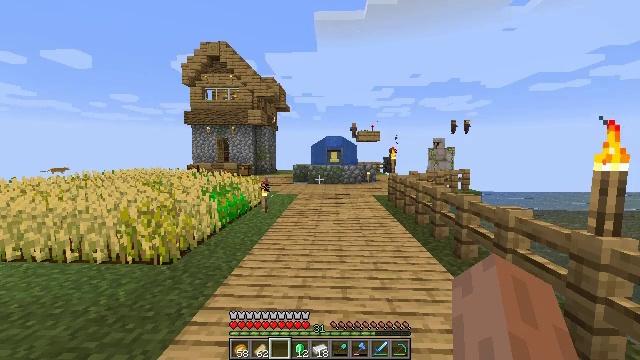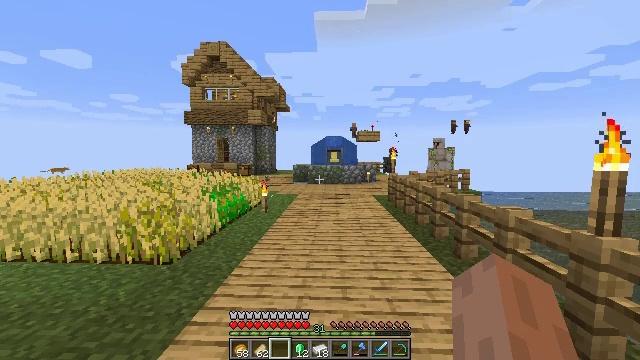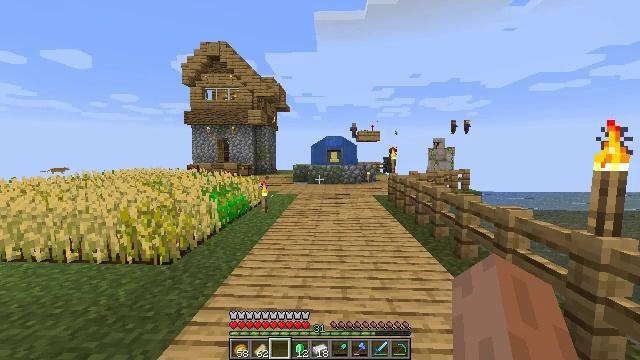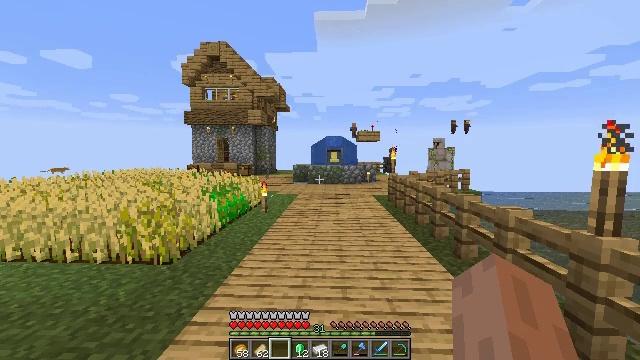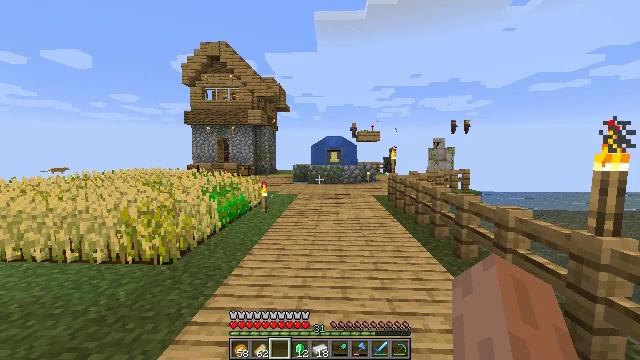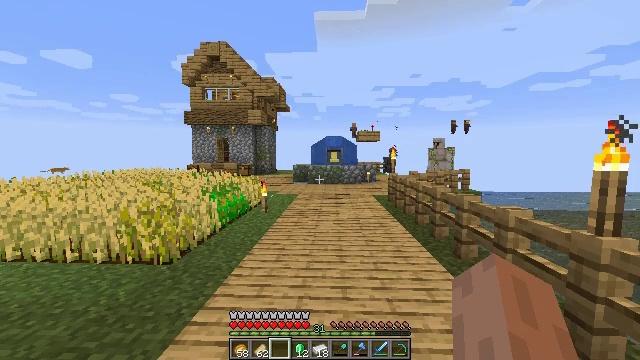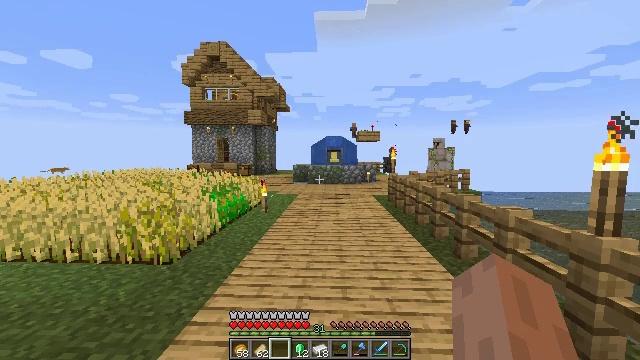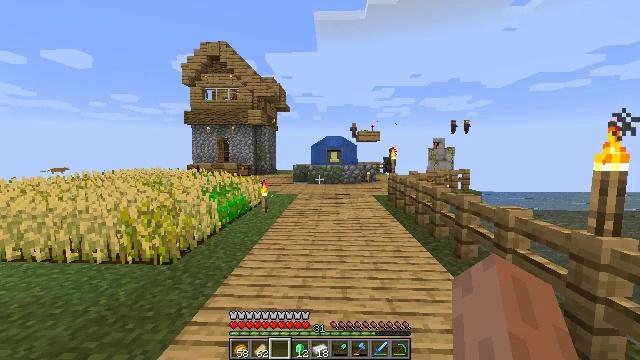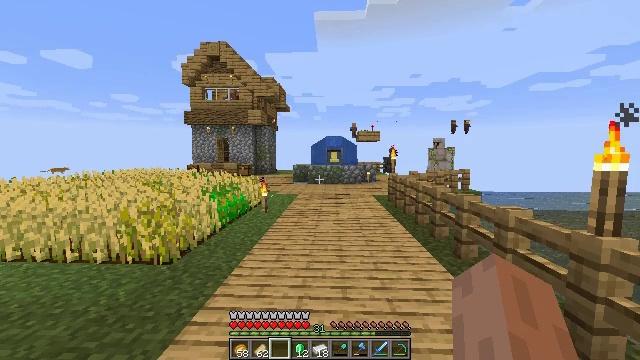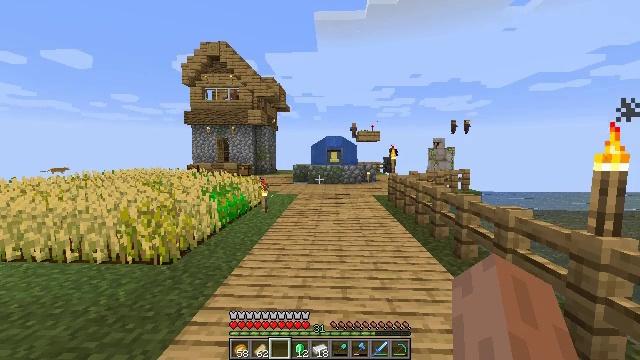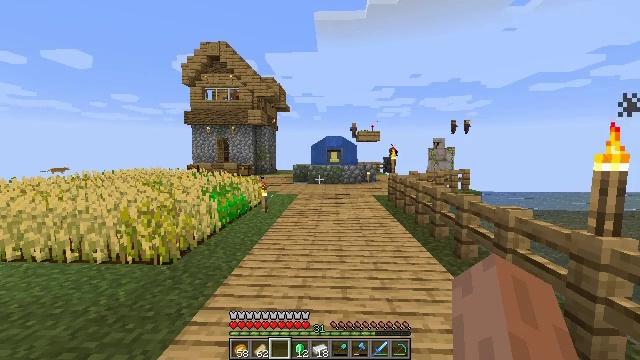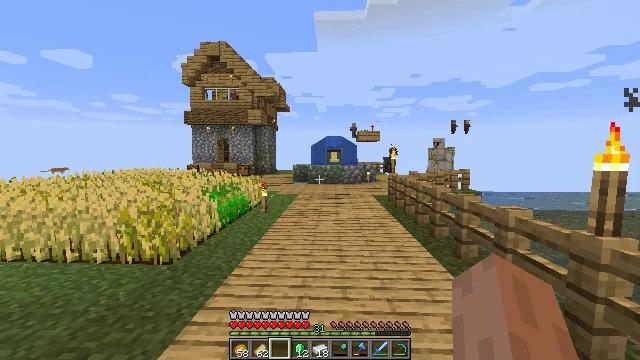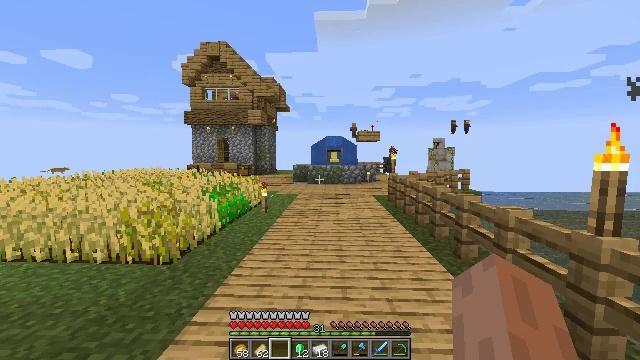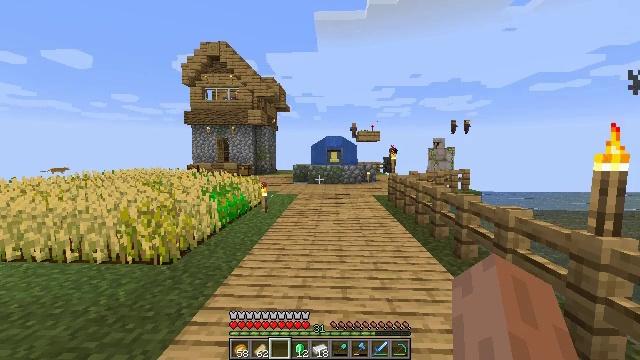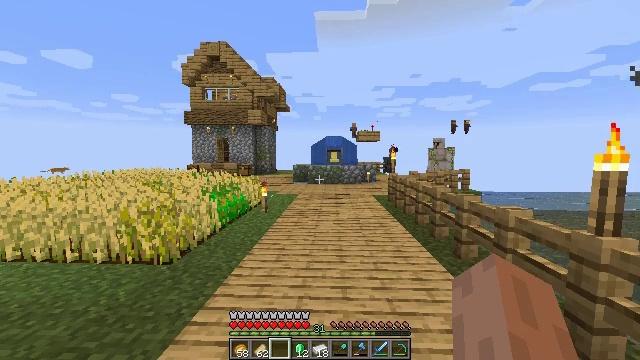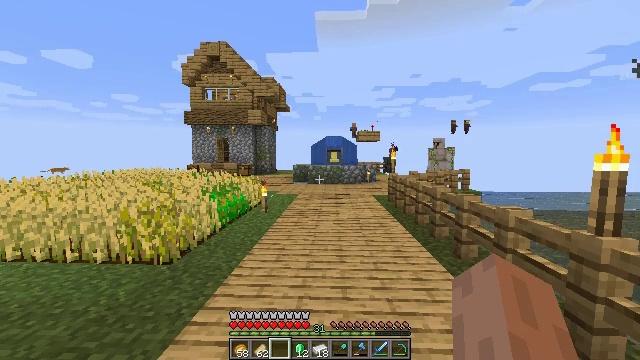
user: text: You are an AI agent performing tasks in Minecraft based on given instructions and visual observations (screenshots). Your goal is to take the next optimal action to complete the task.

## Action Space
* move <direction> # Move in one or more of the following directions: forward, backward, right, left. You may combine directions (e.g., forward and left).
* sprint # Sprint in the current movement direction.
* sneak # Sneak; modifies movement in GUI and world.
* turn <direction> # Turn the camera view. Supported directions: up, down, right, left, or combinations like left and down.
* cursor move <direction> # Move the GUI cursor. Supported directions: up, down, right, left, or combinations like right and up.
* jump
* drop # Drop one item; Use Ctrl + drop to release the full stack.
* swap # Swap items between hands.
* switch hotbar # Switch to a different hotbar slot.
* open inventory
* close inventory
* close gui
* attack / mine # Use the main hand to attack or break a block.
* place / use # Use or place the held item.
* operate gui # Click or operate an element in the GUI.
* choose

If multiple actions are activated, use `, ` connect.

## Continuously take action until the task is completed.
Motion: motion action
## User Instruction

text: Remove the oak fence from its place.
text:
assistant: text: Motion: no_op
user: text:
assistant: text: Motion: no_op
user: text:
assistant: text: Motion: no_op
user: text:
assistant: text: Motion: no_op
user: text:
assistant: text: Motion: no_op
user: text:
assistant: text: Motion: no_op
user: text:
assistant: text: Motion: no_op
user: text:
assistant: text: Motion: no_op
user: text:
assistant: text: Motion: no_op
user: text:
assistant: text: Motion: no_op
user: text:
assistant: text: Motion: no_op
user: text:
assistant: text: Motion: no_op
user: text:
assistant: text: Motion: no_op
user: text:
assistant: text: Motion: no_op
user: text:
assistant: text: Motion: no_op
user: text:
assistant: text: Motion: no_op
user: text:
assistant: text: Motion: no_op
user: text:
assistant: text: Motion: no_op
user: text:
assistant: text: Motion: no_op
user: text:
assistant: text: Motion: no_op
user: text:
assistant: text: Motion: attack / mine
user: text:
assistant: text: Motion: attack / mine
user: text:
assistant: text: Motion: attack / mine
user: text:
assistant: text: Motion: no_op
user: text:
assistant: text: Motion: no_op
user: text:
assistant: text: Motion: no_op
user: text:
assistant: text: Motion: no_op
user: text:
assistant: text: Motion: no_op
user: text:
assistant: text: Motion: no_op
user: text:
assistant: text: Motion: no_op